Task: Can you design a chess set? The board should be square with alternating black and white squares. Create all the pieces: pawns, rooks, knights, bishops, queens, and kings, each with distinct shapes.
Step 1207:
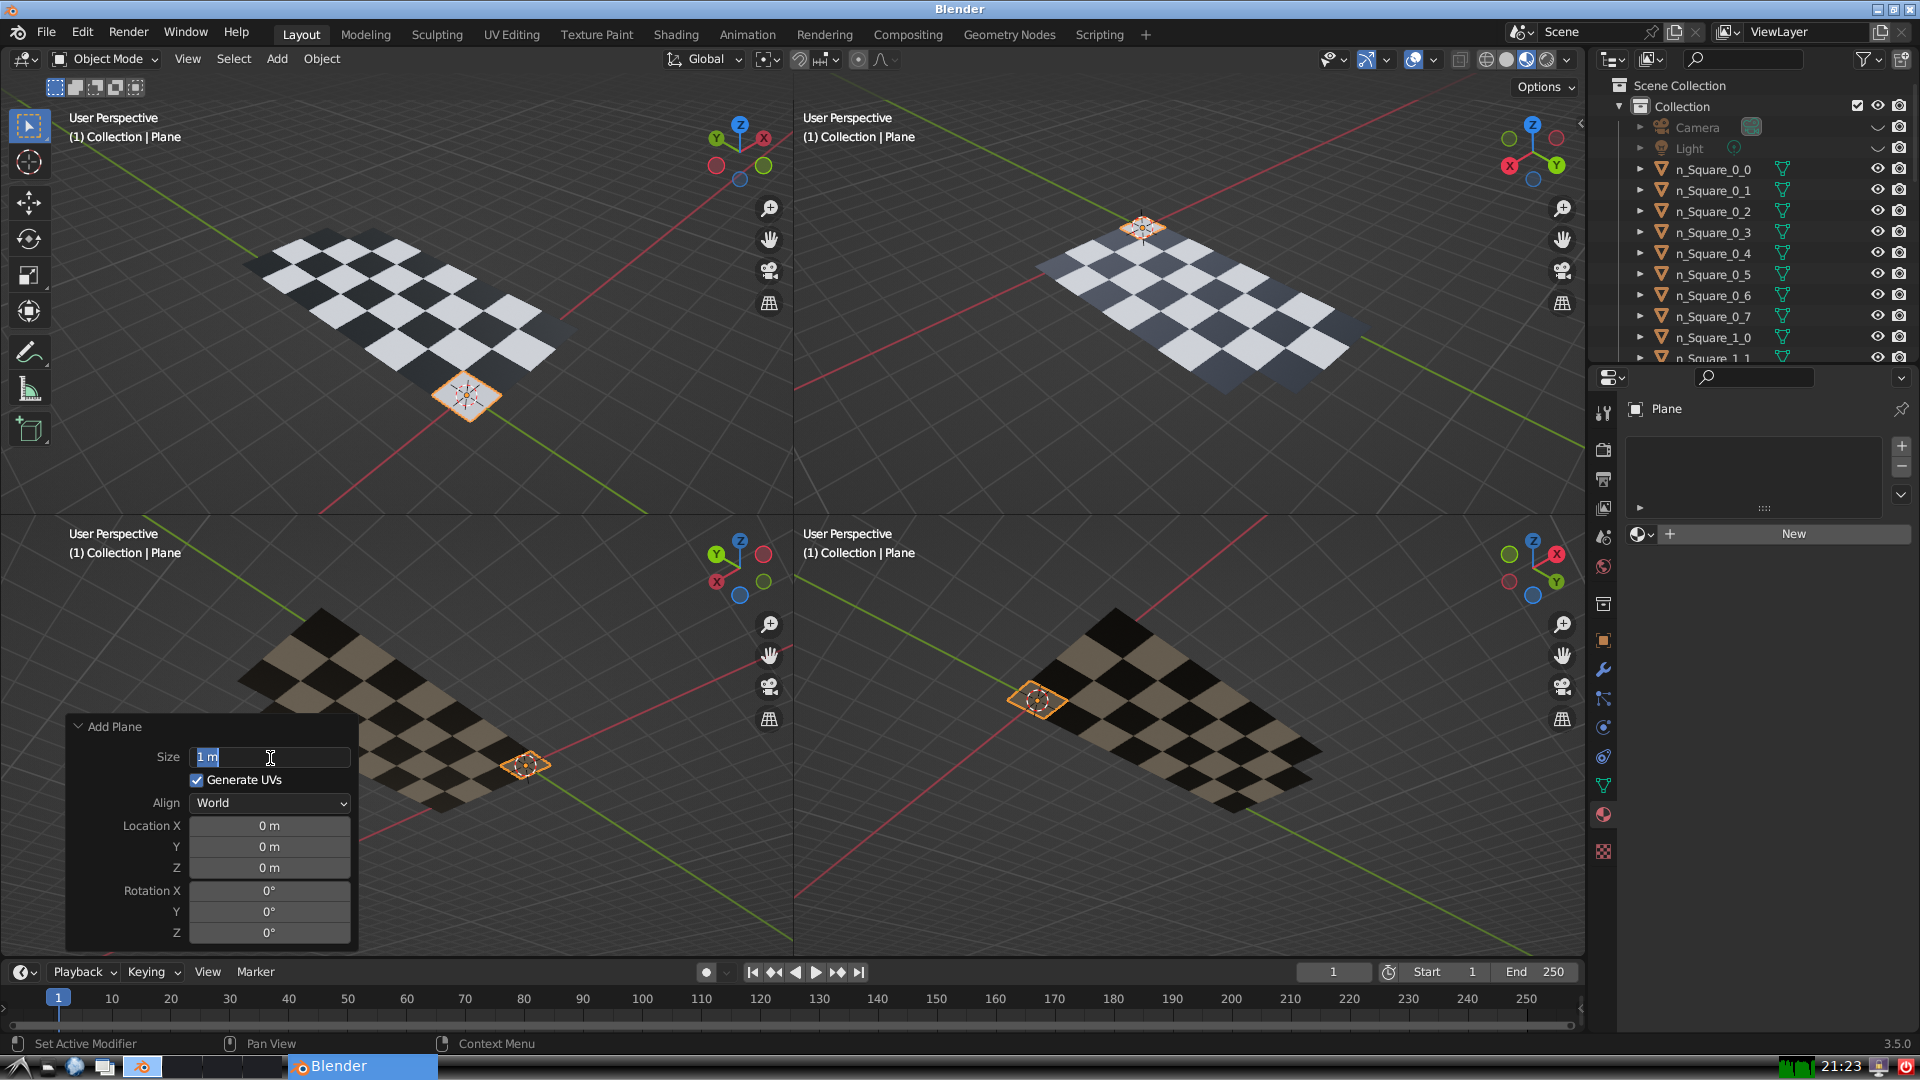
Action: input_text: 1.0